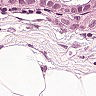
Metastatic tissue present: yes